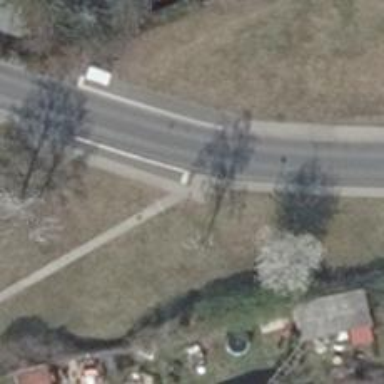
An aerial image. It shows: Footway along the road.